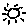
Label: sun